Interaction volume radius: 5 \u00c5
Interaction volume height: 15 \u00c5
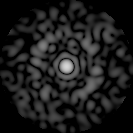
Disorder parameter: 0.8